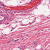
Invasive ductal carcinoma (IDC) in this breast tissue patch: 0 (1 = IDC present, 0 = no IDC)